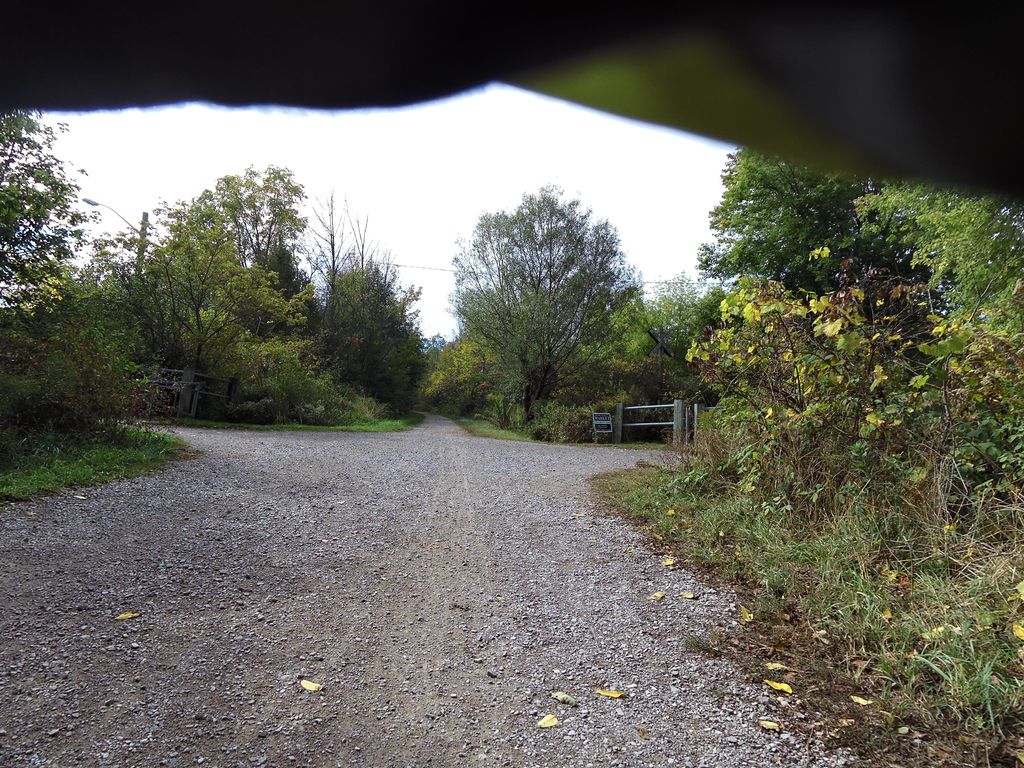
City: hamilton